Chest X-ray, PA view. Patient: 86 years old, sex M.
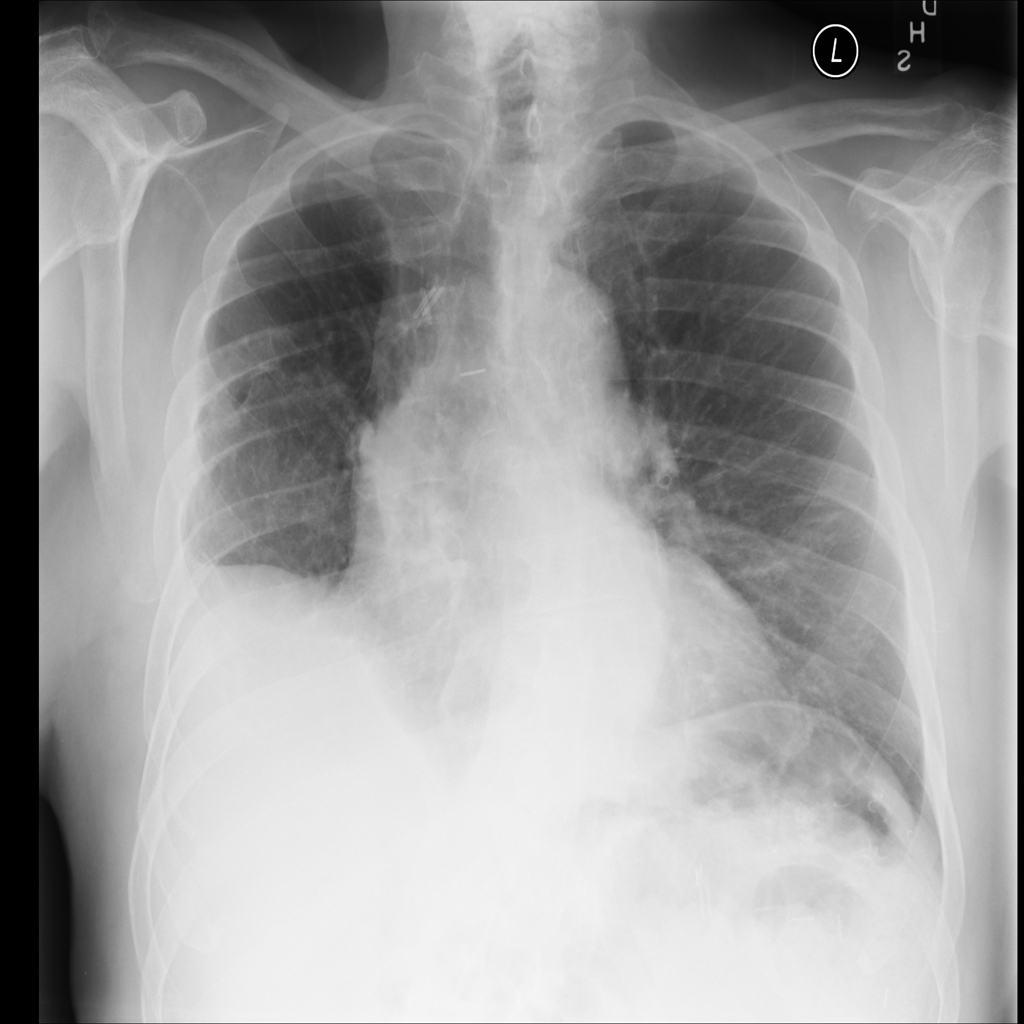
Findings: No Finding